Question: This code:
'''
int main()
{
wchar_t fnucs2[260];
wcscpy(fnucs2, L"//buildserver7500/wec");
std::wcout << L" | wstat: " << fnucs2 << std::endl;
struct _stat32i64 b;
int r;
r = _wstat32i64(fnucs2, &b);
return 0;
}
'''
Update: same thing happens with non-wide versions.
Generates a number of SMB2 requests with the last character of the path truncated (uildserver7500\we). I suspect this issue is tied to a large number of issues in our system with network shares. Any clues as to why this is happening?

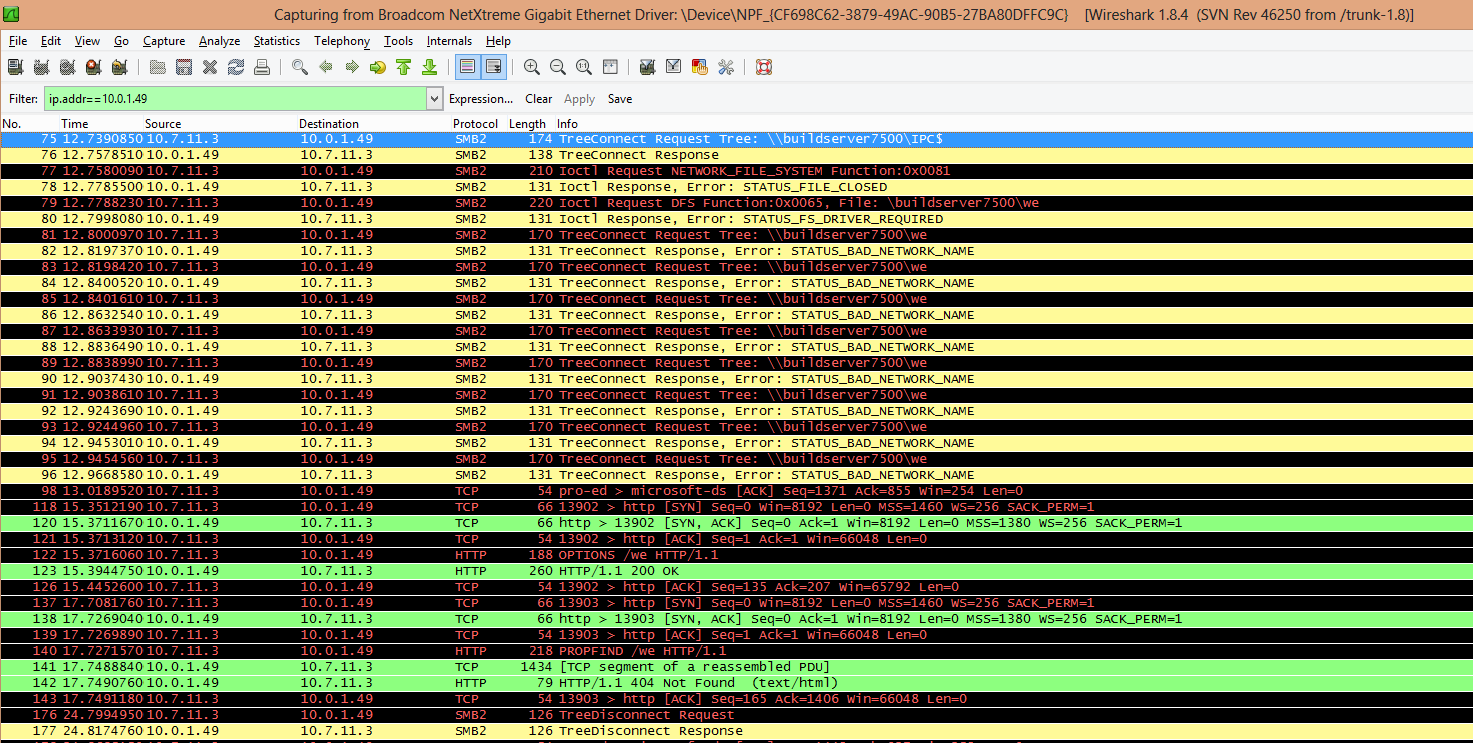
Answer: Stat doesn't work on the share itself. Code using stat to work on arbitrary unc paths needs a special case for \server\share.